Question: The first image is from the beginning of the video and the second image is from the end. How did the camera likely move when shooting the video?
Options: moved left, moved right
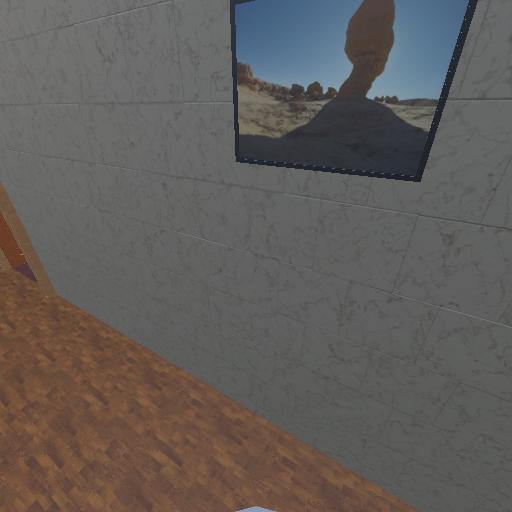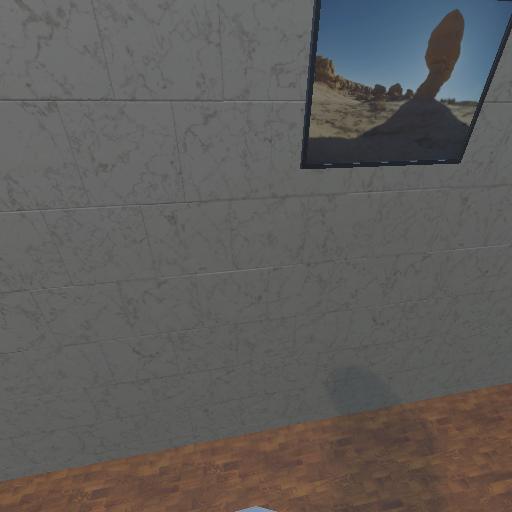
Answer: moved left